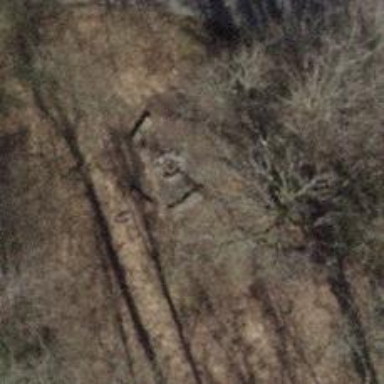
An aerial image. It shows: Brown bench in the vicinity.